Question: I want to display one HTML element (in my case it's the swap-button with a paired arrows) over the common border between the other two elements (in my case these are input boxes).
But my swap-button goes to the start of the page.
'''
<div style={{
display: "flex",
flexFlow: "row",
justifyContent: "center",
alignItems: "center"
}}>
{/* origin input */}
<div
style={{
marginTop: this.state.marginTop,
border: "1px solid rgb(36, 2, 2)"
}}
>
<h5 style={{ color: "white" }}>ORIGIN OF SHIPMENT</h5>
<Dropdown name="origin" placeholder="ORIGIN OF SHIPMENT" />
</div>
{/* swap button */}
<div>
<h5>
<span style={{ display: "inline-block", width: "0px" }}>
</span>
</h5>
<Button
type="default"
size="small"
className={[this.state.css, "swap-button"]}
shape="circle"
onClick={this.onSwapLocation}
>
<Icon type="swap" />
</Button>
</div>
{/* destination input */}
<div style={{ marginTop: this.state.marginTop }}>
<h5 style={{ color: "white" }}>DESTINATION OF SHIPMENT</h5>
<Dropdown
name="destination"
placeholder="DESTINATION OF SHIPMENT"
/>
</div>
</div>
'''
'''
.swap-button {
position: absolute;
left: 0;
right: 0;
top: 0;
bottom: 0;
margin: auto;
z-index: 100;
background-color: var(--whiteColor);
color: var(--blueColor);
}
'''
Expected swap-button image: [:
Actual swap-button image: <URL>:
I will appreciate your reply. thank you.
Edit01: I just want to show that swap-button over the other two input boxes. I have already written HTML and CSS. but when I use position: absolute the swap-button goes to start. I think I need some help in CSS (i.e. .swap-button class)
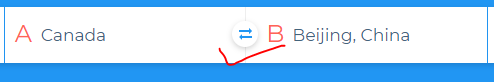
Answer: <URL>
You have to add an extra container to the 'swap' button and 'Destination of Shipment' input so you can position the swap button precisely in the middle using position 'absolute' just like you are doing.
'''
body {
background: #20262E;
padding: 20px;
font-family: Helvetica;
}
.container {
display: flex;
flex-direction: row;
}
.swap-container {
position: relative;
}
button {
position: absolute;
background: #0084ff;
top: 10px;
left: -15px;
border: none;
border-radius: 5px;
padding: 3px;
font-size: 8px;
color: #fff;
}
input {
padding: 10px;
}
'''
'''
<div class="container">
<input type="text" value="Origin of Shipment"/>
<div class="swap-container">
<button>Swap</button>
<input type="text" value="Destination of Shipment"/>
</div>
</div>
'''